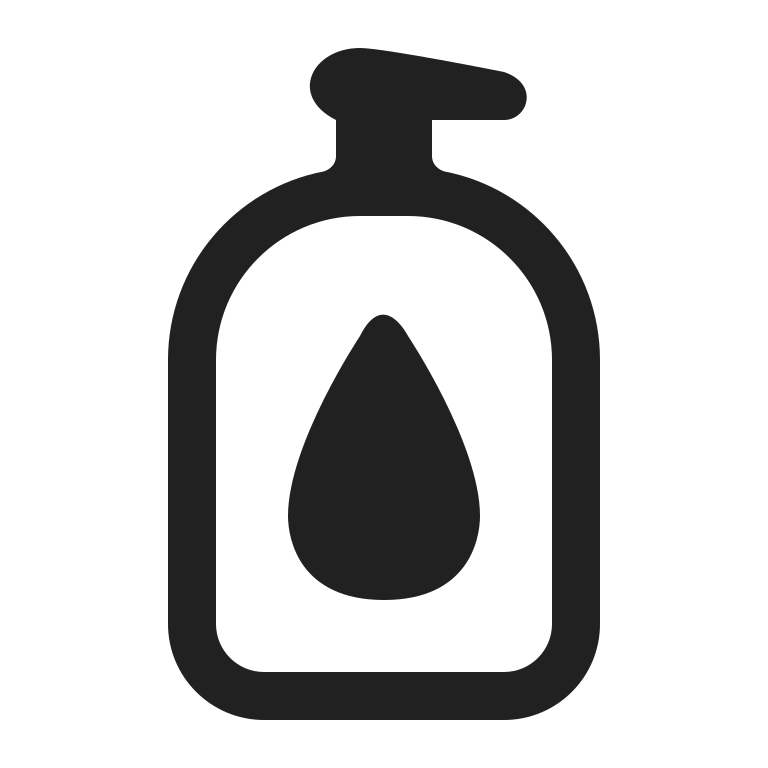
lotion bottle high contrast